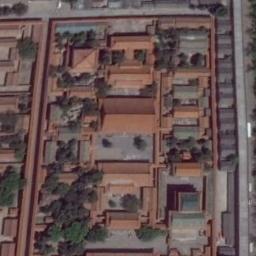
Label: palace